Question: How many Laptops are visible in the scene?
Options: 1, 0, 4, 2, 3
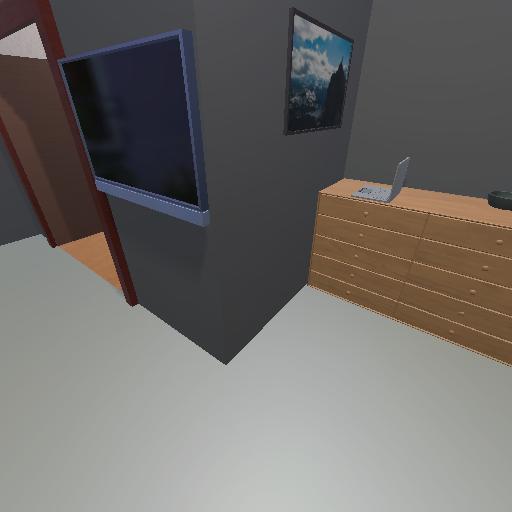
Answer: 1